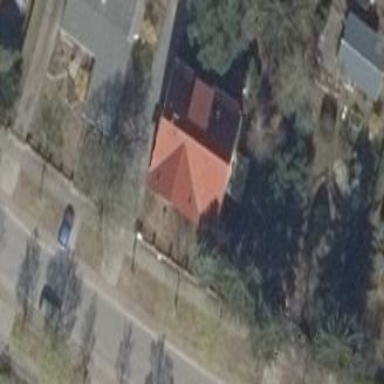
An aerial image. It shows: Detached building with gabled roof made of yellow roof tiles.